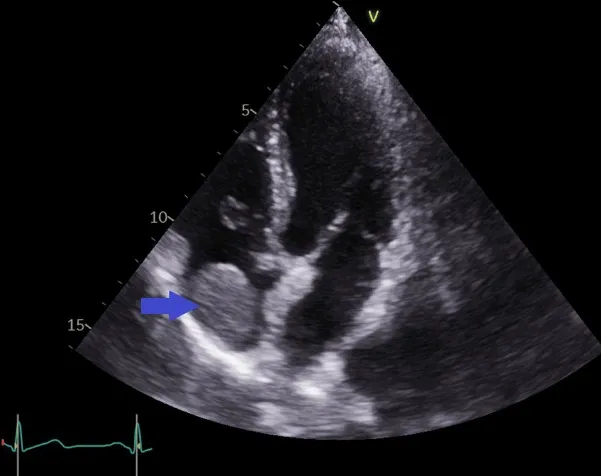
Apical four-chamber view showing the right atrial mass (blue arrow); the origin or the attachment of the mass could not be visualized from this view. The lower (juxta-atrial) superior vena cava could not be visualized from this view.
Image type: radiology (ultrasound)